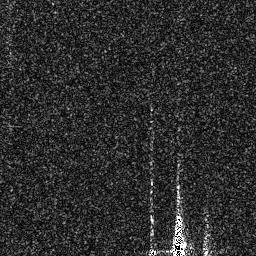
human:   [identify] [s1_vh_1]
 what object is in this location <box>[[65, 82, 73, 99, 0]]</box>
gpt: <ref>1 medium ship at the bottom</ref>